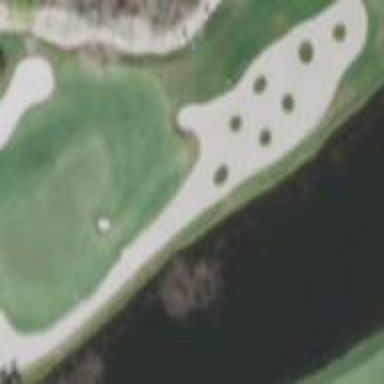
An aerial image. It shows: Golf bunker filled with natural sand.